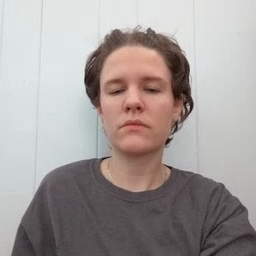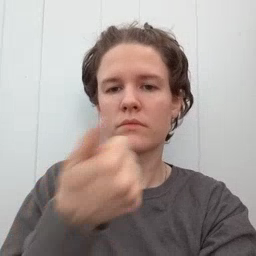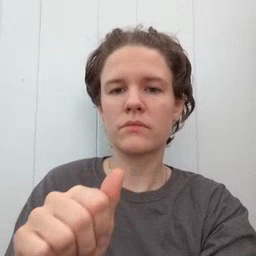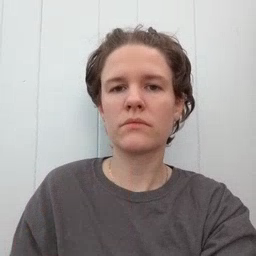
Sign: any